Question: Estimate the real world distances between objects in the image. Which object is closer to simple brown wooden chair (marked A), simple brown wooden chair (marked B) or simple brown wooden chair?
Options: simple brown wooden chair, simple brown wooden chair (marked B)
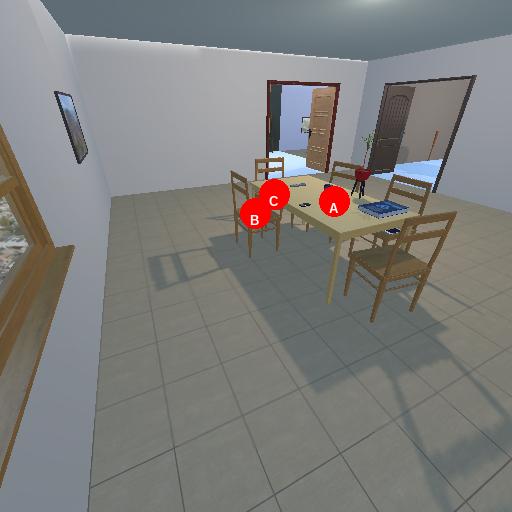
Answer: simple brown wooden chair